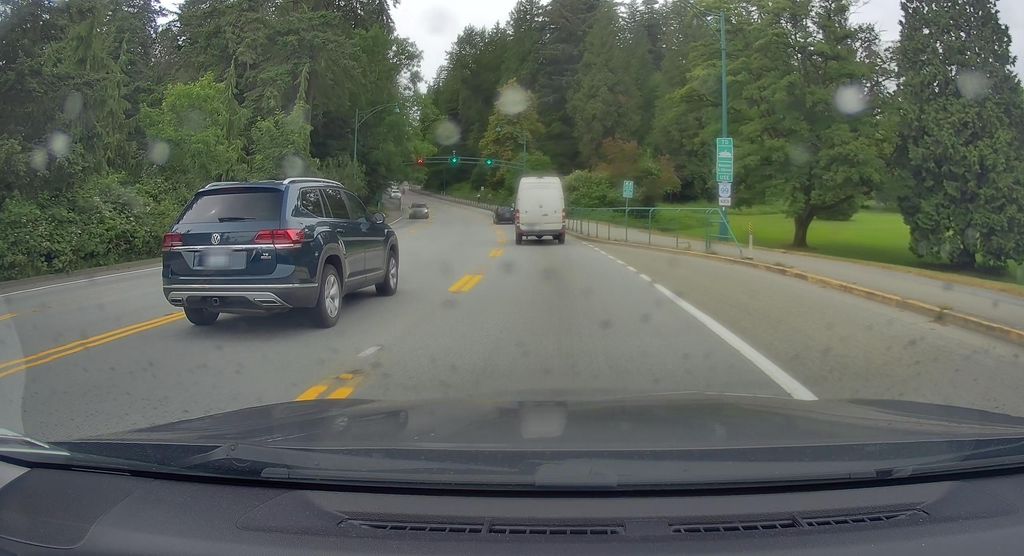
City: vancouver